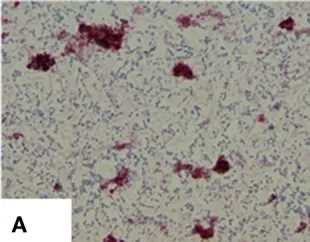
(A) Heavy shedding of typical MAP bacilli as seen in ZN staining: 4+ (positive).
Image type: pathology (immunostaining)